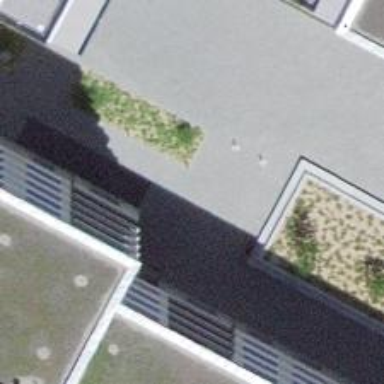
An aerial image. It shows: Bicycle parking facility.